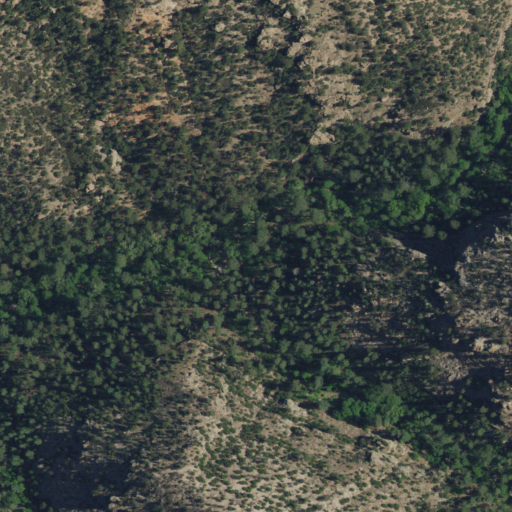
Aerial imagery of valley in New Mexico named Corral Canyon containing shrub, grassland, and evergreen forest